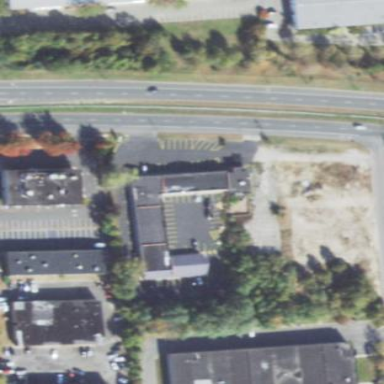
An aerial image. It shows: Building that is motel.